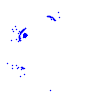
Particle: electron